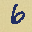
Label: 6